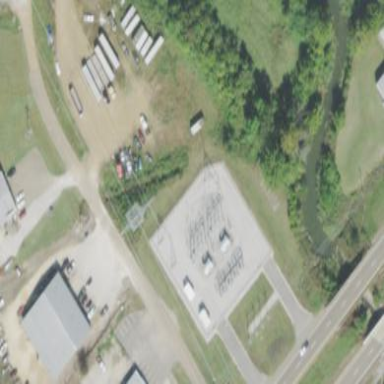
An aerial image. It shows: Power substation.